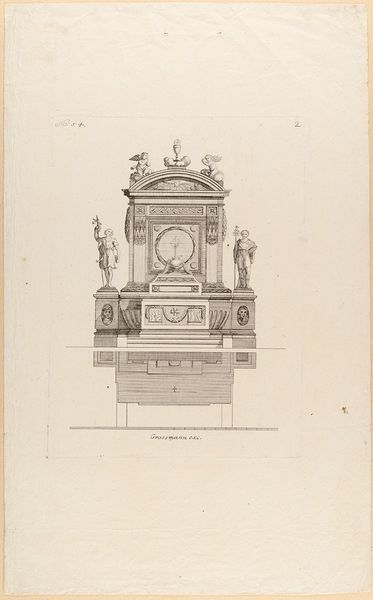
Titel: Blatt 2 aus einer Folge von Grabmälern
Künstler: Karl August Grossmann
Standort: Hamburg
Institution: Museum für Kunst und Gewerbe Hamburg
Schlagwörter: wolken, zeichnung, architektur, taube, bild, figur, kelch, engel, skulptur, papier, grafik, graphik, figuren, dekor, uhr, plastik, fotografie, photographie, kreuz, druckgraphik, schwarz-weiß, druckgrafik, stich, beschriftung, girlanden, hostie, heiliger, heilige, heilig, putten, kupferstich, putti, christi, symbole, grabmal, geist, heiligendarstellung, bildhauerkunst, eucharistie, grabdenkmal, reproduktionen, blumengewinde, druckerzeugnisse, ornamentstich, vorlageblätter